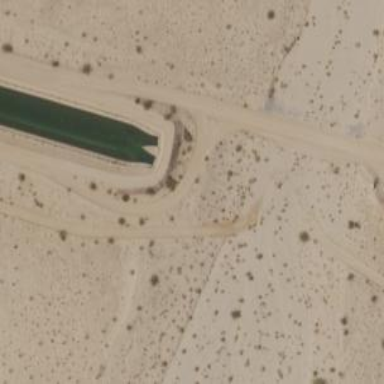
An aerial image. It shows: Culvert tunnel for water canal.